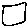
Label: square